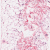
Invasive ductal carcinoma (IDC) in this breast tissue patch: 0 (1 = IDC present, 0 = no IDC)